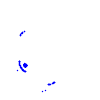
Particle: electron